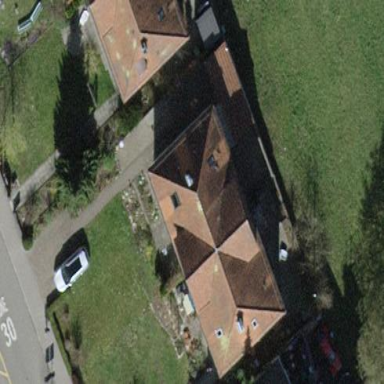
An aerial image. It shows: Building with tile roof.